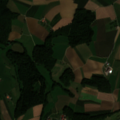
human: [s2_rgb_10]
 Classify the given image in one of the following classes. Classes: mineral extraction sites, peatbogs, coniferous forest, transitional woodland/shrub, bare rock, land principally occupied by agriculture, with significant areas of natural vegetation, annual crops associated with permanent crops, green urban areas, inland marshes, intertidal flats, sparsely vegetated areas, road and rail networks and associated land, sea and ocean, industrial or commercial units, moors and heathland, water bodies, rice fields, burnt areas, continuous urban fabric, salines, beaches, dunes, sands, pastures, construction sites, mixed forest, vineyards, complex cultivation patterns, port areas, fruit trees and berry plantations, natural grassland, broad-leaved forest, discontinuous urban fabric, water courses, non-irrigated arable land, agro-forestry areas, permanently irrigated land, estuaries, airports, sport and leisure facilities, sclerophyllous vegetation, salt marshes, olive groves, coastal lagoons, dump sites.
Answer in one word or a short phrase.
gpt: non-irrigated arable land, land principally occupied by agriculture, with significant areas of natural vegetation, mixed forest